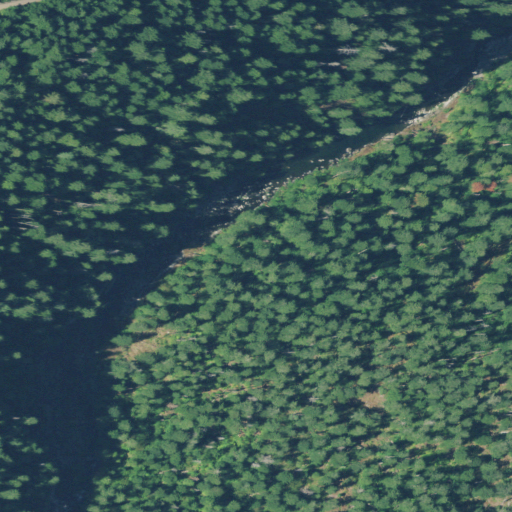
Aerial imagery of valley in Oregon named Black Gorge containing evergreen forest and deciduous forest